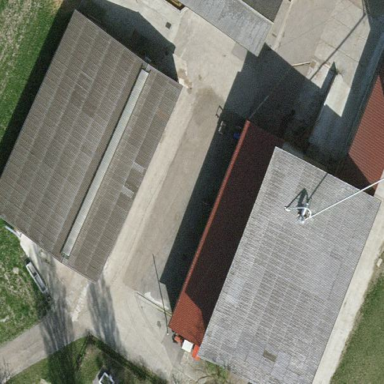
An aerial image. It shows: Farm auxiliary building.